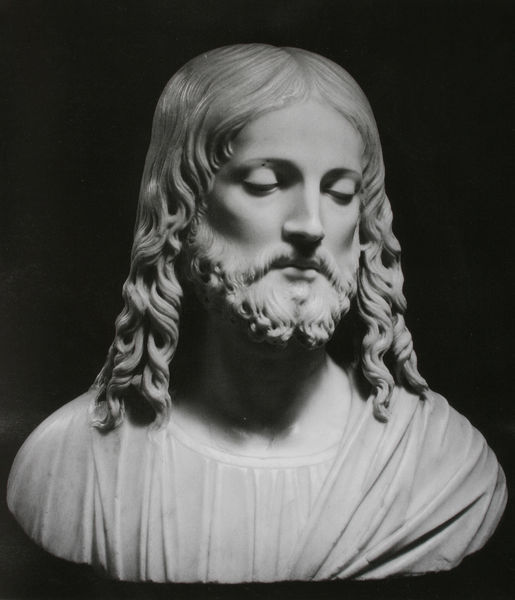
Titel: Christus-Büste
Künstler: Pirgotele
Standort: Florenz
Institution: Museo Nazionale del Bargello
Schlagwörter: kopf, mann, schatten, weiß, brust, grau, haar, licht, marmor, mund, nase, schwarz, blick, bart, hemd, jung, schnurrbart, augen, barock, falten, gesicht, kleidung, kragen, lang, stein, tot, vollbart, bildnis, hals, portrait, porträt, auge, figur, gewand, haare, halbfigur, mantel, stoff, augenbrauen, brustbild, bruststück, kinn, lippe, lippen, locke, locken, mittelscheitel, scheitel, schulter, schultern, traurig, skulptur, statue, ton, wangen, welle, wellen, ruhe, schlafen, schnäuzer, brauen, büste, gesenkter blick, bildhauerei, faltenwurf, glatt, plastik, augenbraue, still, kinnbart, geschlossen, lider, foto, fotografie, photographie, ideal, lockig, augenlider, braue, photo, wangenknochen, christus, jesus, jesus christus, leid, manierismus, toga, müde, andacht, niedergeschlagen, weich, gips, betend, gewandfalten, lied, idealisiert, statur, ase, christ, lid, halbgeschlossen, marmorbüste, bartlocken, augenlied, wangenbart, augen geschlossen, marmorplastik, haalocken, lockn, 19. jahrhundert, 18. jahrhundert, marmorpastik